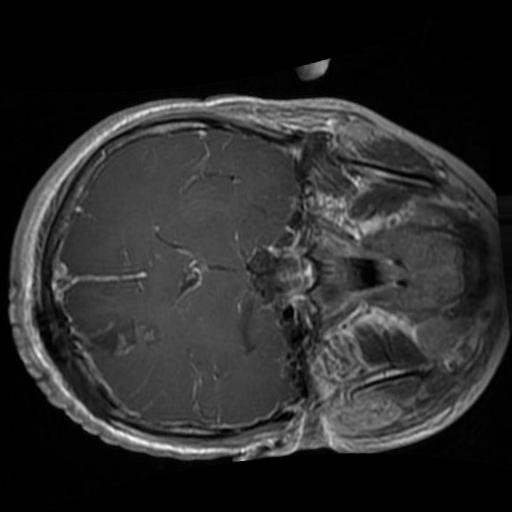
Label: brain_glioma